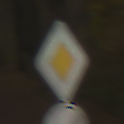
Verkehrszeichen: Vorfahrtsstrasse
Zusatzzeichen unten: EndeUeberholverbot
Umgebung: Outdoor, Nature
Tageszeit: MorningAfternoon
Wetter: Overcast
Licht: Natural
Jahreszeit: Autumn
Kontrast: LowContrast